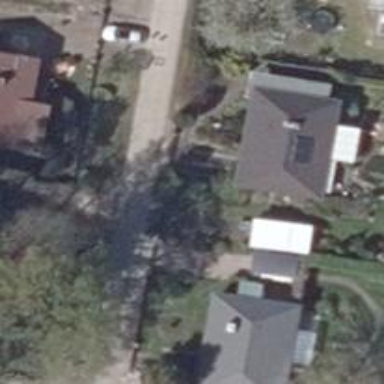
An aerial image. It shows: Residential road made of concrete plates.